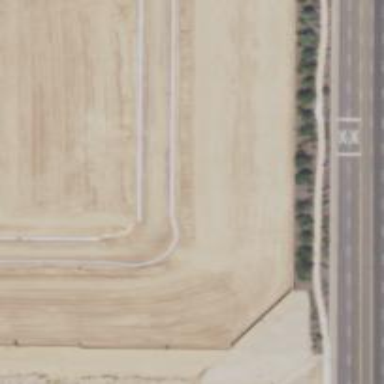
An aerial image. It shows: Turning circle on the road.